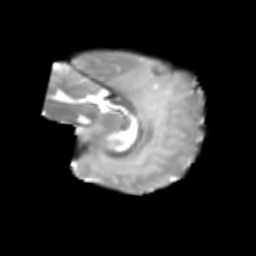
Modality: T2w
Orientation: sagittal
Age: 6
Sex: female
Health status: healthy